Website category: auto
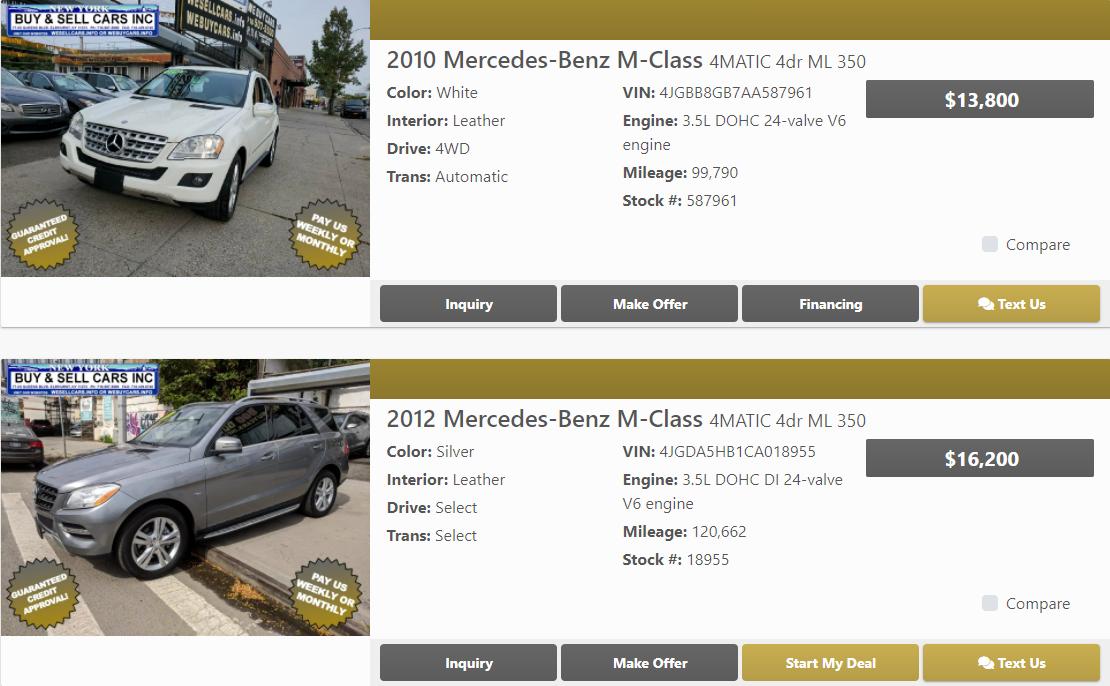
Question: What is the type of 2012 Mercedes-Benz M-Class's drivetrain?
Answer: Select

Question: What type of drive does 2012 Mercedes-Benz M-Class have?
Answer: Select

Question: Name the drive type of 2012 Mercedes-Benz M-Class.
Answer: Select

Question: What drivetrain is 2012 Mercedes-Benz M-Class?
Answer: Select

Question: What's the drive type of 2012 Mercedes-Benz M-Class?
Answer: Select

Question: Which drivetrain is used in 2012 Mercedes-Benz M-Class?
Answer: Select

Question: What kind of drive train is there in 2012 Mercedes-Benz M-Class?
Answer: Select

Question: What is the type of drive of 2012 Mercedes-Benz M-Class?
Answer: Select

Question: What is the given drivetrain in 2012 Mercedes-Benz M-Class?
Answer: Select

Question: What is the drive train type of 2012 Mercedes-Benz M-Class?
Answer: Select

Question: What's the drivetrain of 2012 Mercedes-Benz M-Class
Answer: Select

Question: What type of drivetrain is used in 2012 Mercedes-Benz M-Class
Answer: Select

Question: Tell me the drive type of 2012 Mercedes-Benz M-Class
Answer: Select

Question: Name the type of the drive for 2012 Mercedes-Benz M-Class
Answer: Select

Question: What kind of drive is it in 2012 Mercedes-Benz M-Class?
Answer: Select

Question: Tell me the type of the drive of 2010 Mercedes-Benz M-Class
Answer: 4WD

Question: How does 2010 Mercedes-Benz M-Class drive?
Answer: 4WD

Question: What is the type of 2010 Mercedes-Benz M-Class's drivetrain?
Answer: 4WD

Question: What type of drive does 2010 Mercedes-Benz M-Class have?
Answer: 4WD

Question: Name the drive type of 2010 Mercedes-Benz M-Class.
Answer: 4WD

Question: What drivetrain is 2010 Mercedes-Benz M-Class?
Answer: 4WD

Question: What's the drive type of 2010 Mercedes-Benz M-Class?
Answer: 4WD

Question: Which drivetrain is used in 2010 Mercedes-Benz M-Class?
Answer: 4WD

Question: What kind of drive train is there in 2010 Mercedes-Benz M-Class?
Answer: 4WD

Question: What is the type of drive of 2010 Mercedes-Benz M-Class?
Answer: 4WD

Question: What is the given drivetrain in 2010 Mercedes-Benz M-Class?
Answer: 4WD

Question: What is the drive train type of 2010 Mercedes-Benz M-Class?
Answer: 4WD

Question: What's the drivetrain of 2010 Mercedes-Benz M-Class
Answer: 4WD

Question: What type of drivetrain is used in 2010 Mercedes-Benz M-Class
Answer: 4WD

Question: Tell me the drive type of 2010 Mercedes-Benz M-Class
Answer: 4WD

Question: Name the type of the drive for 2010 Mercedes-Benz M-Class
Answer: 4WD

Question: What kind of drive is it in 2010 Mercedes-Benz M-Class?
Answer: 4WD

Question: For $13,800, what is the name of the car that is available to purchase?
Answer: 2010 Mercedes-Benz M-Class

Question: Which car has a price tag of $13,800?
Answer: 2010 Mercedes-Benz M-Class

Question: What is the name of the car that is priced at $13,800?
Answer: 2010 Mercedes-Benz M-Class

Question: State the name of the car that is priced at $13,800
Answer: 2010 Mercedes-Benz M-Class

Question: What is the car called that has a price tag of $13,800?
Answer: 2010 Mercedes-Benz M-Class

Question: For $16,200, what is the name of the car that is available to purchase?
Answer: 2012 Mercedes-Benz M-Class

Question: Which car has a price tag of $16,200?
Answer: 2012 Mercedes-Benz M-Class

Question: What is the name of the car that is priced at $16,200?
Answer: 2012 Mercedes-Benz M-Class

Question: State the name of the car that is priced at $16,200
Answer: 2012 Mercedes-Benz M-Class

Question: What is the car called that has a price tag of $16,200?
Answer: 2012 Mercedes-Benz M-Class

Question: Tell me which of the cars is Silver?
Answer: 2012 Mercedes-Benz M-Class

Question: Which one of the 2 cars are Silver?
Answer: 2012 Mercedes-Benz M-Class

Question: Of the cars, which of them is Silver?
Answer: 2012 Mercedes-Benz M-Class

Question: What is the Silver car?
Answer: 2012 Mercedes-Benz M-Class

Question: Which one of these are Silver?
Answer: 2012 Mercedes-Benz M-Class

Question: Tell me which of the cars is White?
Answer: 2010 Mercedes-Benz M-Class

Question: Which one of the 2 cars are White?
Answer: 2010 Mercedes-Benz M-Class

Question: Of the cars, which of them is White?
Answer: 2010 Mercedes-Benz M-Class

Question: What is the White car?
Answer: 2010 Mercedes-Benz M-Class

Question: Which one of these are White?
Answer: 2010 Mercedes-Benz M-Class

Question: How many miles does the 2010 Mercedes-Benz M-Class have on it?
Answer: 99,790

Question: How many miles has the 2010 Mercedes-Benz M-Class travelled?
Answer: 99,790

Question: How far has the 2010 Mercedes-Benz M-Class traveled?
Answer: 99,790

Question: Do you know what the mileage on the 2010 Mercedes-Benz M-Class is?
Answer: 99,790

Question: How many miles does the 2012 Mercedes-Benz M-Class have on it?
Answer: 120,662

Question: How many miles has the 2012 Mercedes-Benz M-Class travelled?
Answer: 120,662

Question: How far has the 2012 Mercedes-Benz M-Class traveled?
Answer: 120,662

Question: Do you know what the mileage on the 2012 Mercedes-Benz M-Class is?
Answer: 120,662